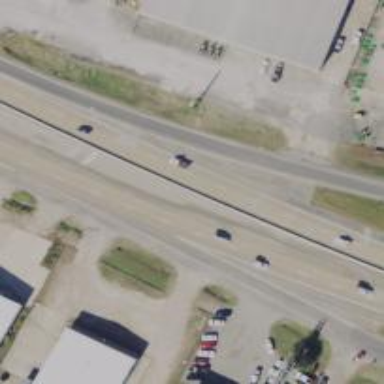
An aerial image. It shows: Trunk link highway.